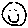
Label: smiley face